Interaction volume radius: 10 \u00c5
Interaction volume height: 15 \u00c5
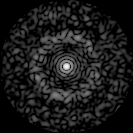
Disorder parameter: 0.8359